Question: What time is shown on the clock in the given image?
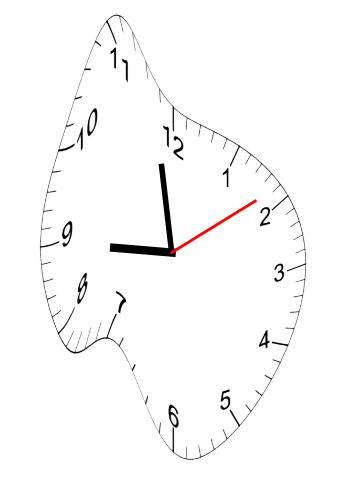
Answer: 08:58:09